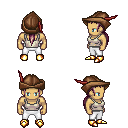
a pixel art fantasy rpg character, male body template, human, tanned skin, white pirate shirt, white pants, white blonde ponytail hairstyle, leather cap, gold boots, four views (front, back, left, right), 2x2 character sprite sheet, small pixel art, hard edges, no anti-aliasing